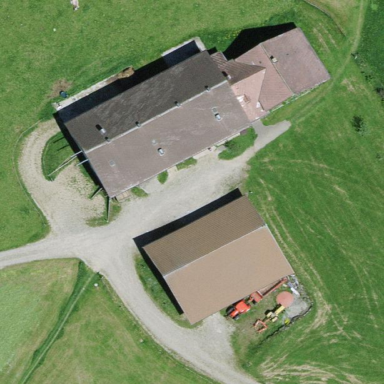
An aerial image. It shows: Farmyard area.